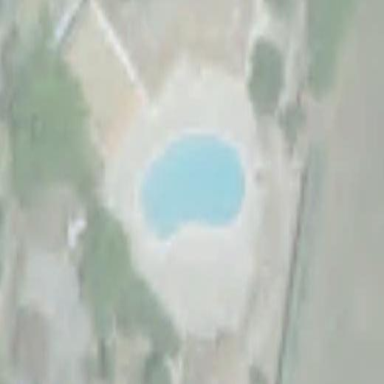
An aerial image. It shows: Swimming pool located in leisure land.